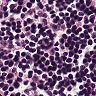
Metastatic tissue present: no